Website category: book
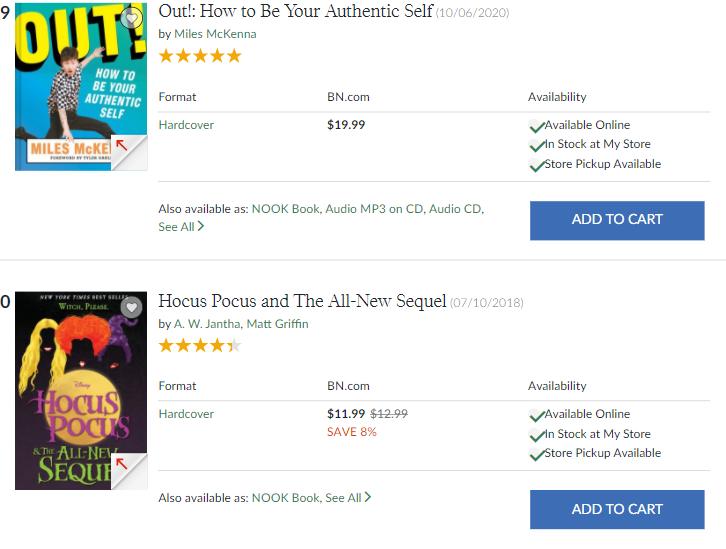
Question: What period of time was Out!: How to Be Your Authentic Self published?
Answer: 10/06/2020

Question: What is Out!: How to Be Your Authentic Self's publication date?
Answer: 10/06/2020

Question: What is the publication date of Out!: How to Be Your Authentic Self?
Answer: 10/06/2020

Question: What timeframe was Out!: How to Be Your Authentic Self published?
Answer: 10/06/2020

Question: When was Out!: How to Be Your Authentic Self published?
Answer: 10/06/2020

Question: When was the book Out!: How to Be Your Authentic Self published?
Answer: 10/06/2020

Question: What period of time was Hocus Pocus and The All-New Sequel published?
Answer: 07/10/2018

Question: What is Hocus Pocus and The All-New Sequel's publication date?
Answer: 07/10/2018

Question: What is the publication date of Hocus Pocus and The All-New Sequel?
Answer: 07/10/2018

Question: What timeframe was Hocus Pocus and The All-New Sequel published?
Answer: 07/10/2018

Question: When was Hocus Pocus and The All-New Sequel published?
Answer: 07/10/2018

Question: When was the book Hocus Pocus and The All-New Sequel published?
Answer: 07/10/2018

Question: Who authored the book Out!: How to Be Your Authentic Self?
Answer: Miles McKenna

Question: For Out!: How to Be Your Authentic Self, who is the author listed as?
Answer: Miles McKenna

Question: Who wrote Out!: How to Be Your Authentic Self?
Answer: Miles McKenna

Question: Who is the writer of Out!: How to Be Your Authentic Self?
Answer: Miles McKenna

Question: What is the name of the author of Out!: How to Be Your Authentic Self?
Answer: Miles McKenna

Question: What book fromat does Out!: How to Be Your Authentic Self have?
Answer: Hardcover

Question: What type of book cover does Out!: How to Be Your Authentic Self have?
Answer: Hardcover

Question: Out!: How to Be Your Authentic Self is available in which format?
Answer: Hardcover

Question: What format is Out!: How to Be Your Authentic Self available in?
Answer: Hardcover

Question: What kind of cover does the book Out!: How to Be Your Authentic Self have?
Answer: Hardcover

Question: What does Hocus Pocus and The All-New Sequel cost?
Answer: $11.99

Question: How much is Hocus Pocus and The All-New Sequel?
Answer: $11.99

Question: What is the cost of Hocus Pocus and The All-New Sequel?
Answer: $11.99

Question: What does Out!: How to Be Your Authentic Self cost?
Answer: $19.99

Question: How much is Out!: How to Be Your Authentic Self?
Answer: $19.99

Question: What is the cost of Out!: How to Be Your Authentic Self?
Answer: $19.99

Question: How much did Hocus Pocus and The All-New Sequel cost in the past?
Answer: $12.99

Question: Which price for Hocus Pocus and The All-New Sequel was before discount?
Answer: $12.99

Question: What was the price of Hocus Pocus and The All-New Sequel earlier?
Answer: $12.99

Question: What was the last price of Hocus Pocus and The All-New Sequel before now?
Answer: $12.99

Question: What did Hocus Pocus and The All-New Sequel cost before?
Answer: $12.99

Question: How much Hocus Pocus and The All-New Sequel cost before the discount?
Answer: $12.99

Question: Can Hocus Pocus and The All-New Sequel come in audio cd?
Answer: no

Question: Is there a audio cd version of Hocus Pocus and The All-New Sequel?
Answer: no

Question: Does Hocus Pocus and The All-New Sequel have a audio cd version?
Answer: no

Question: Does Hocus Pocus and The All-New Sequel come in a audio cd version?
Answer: no

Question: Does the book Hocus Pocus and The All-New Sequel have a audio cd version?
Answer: no

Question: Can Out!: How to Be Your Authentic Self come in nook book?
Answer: yes

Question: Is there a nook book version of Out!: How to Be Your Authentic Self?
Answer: yes

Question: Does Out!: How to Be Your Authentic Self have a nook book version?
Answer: yes

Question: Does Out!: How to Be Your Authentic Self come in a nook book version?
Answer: yes

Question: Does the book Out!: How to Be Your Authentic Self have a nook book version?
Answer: yes

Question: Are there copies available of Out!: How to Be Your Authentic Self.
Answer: yes

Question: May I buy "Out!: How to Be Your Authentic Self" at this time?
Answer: yes

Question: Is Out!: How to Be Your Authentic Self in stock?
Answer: yes

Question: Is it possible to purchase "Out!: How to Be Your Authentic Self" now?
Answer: yes

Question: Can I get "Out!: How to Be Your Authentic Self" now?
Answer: yes

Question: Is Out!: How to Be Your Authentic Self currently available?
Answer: yes

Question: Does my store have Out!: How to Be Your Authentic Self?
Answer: yes

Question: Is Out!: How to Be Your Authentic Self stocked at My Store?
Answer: yes

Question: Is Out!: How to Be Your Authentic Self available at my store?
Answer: yes

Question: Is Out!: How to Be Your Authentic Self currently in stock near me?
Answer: yes

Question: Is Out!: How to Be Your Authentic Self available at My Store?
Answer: yes

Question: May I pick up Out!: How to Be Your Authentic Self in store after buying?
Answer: yes

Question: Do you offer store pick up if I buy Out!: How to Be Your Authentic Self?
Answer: yes

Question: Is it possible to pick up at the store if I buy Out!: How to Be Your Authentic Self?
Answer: yes

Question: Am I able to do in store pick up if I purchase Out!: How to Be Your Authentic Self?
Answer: yes

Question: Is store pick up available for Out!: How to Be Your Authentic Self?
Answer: yes

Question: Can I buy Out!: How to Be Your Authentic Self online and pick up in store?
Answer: yes